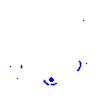
Particle: kaon